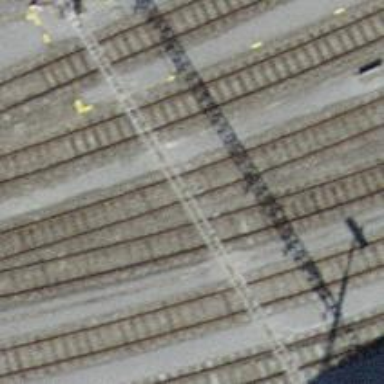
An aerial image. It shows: Railway yard with one track. The railway is electrified with contact line.